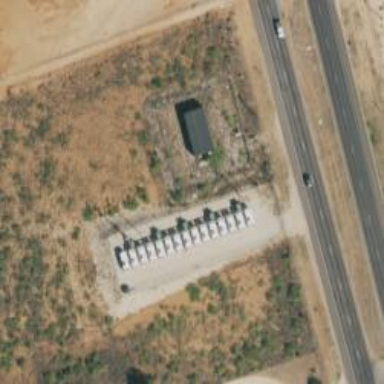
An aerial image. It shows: Generator for power supply.